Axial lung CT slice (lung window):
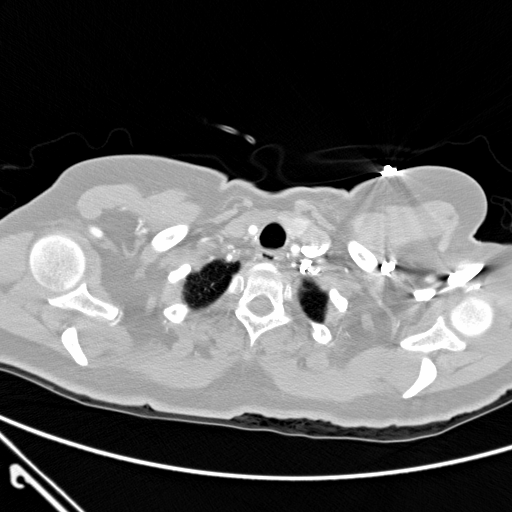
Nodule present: no